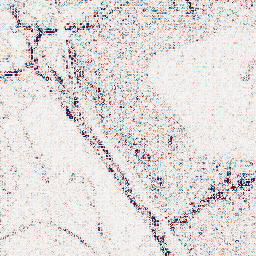
Category: wavelet
Decomposition family: wavelet_biorthogonal
Decomposition parameters: wavelet: bior3.5
level: 1
Upsampling method: cubic_mitchell
Upsampling parameters: scale: 4
Upsampling scale: 4